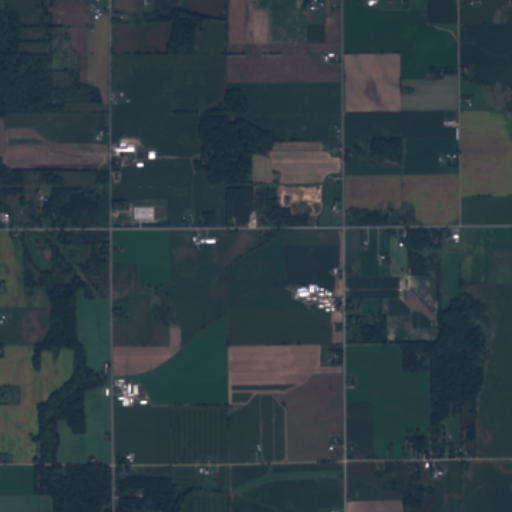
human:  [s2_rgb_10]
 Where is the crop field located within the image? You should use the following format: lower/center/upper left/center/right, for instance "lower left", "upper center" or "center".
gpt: There is no crop field in the image.